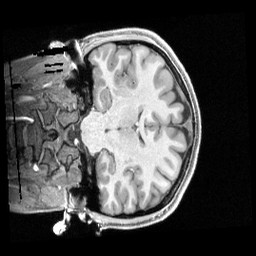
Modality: T1w
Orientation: coronal
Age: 20
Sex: female
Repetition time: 2.4 s
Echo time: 0.00222 s